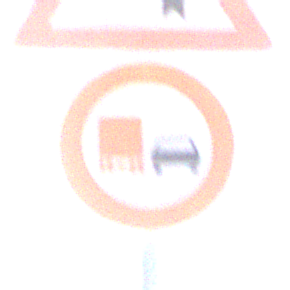
Verkehrszeichen: UeberholverbotKraftfahrzeuge
Zusatzzeichen oben: DoppelkurveZunaechstLinks
Umgebung: Outdoor, RoadRail
Tageszeit: MorningAfternoon
Wetter: PartlyCloudy
Licht: Natural
Jahreszeit: NotSpecified
Kontrast: HighContrast